Question: When I add an 3party Library (Gibraltar.Agent) to a VB.NET project I get namespaces which interfere with my current code.
For example the namespace Gibraltar.Agent.IS makes the following code invalid:
'''
Assert.That("bla", [Is].EqualTo("bla"))
'''
as a solution i have to fully qualify [Is]
'''
Assert.That("bla", Nunity.Frameworks.Is.EqualTo("bla"))
'''
Also annoying is the "I" namespace, which makes the following invalid:
'''
For i = 0 to 10 'valid without referencing Gibraltar.Agent
For i as Integer = 0 to 10 'needed change after adding Gibraltar.Agent
'''
How can i hide the unwanted 3Party namespaces?

- - The following does not help either: '''
Imports [Is] = NUnit.Framework.Is
'''
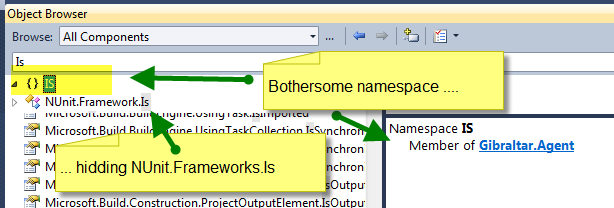
Answer: These odd namespaces are created by an obfuscation library used by an older version of <URL> which is ILMerged into the Gibraltar Agent. The obfuscator substitutes two-character symbols for VistaDB namespaces to conserve space.
We acquired VistaDB last year and now have a free hand to rework its internal structure and build process. This issue with namespaces leaking through will be resolved in Gibraltar 3.0.
Jay Cincotta
Founder
<URL>